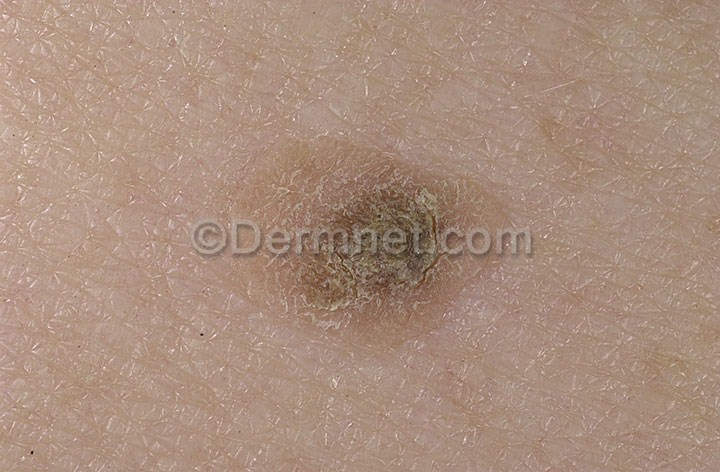
Disease: Seborrheic Keratoses and other Benign Tumors